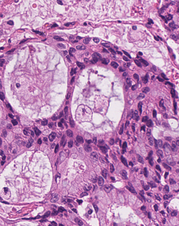
Tumor epithelial tissue: yes
Tumor-associated stroma tissue: no
Normal tissue: no